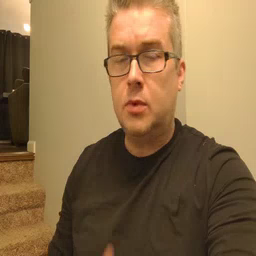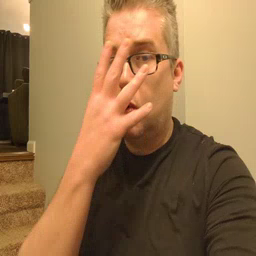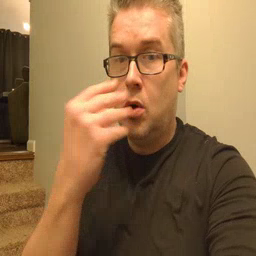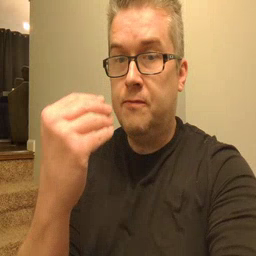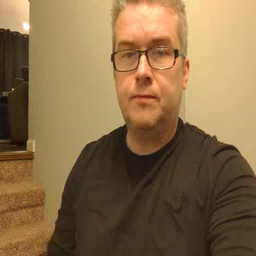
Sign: wolf